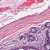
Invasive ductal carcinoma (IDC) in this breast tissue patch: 1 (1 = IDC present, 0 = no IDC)